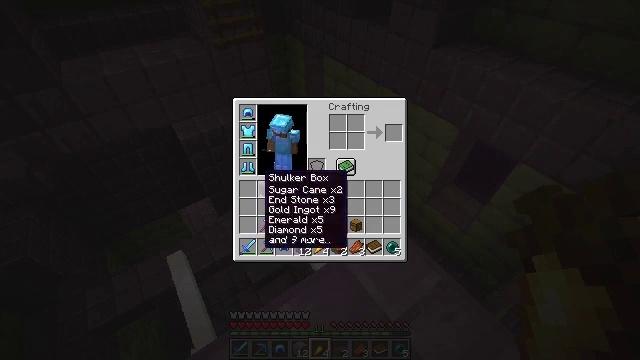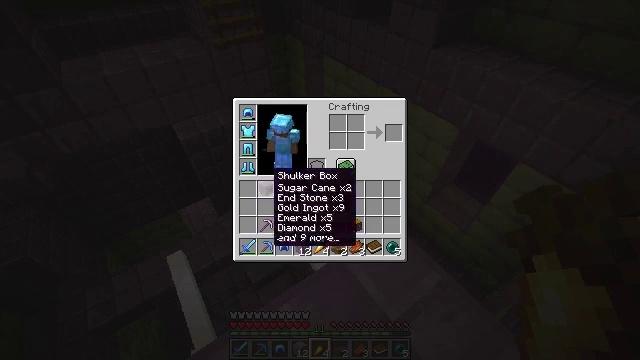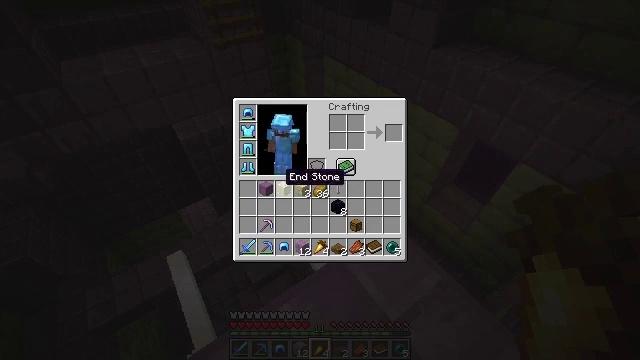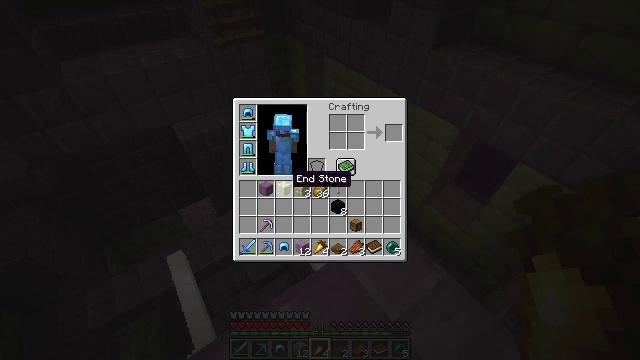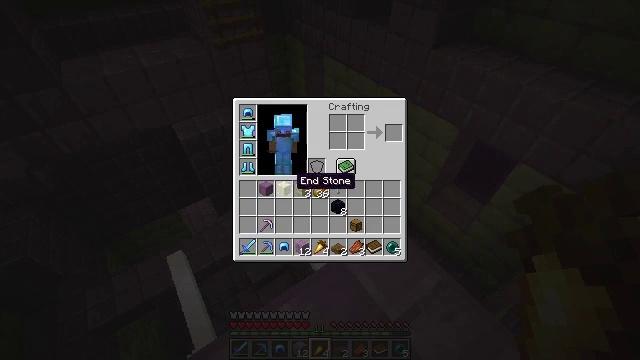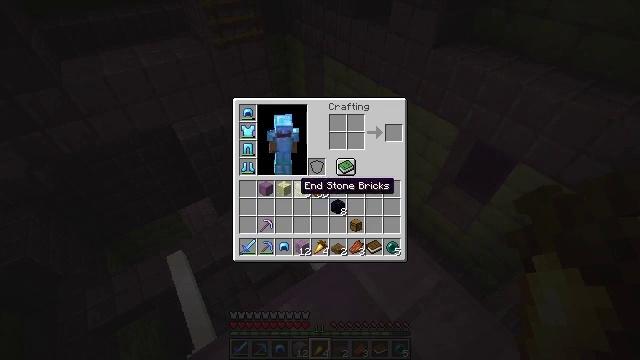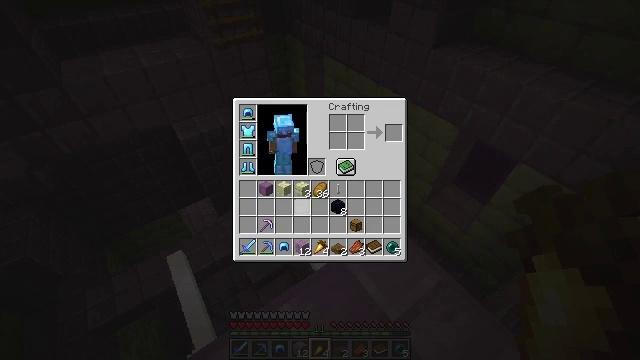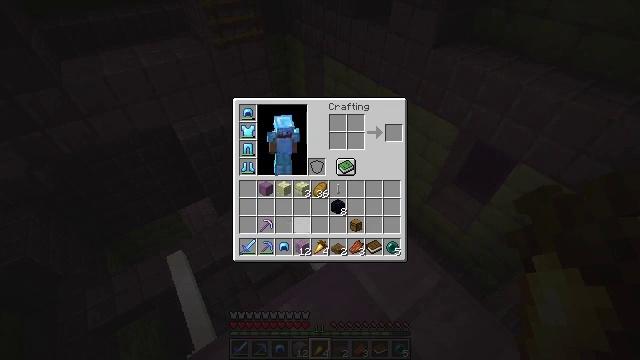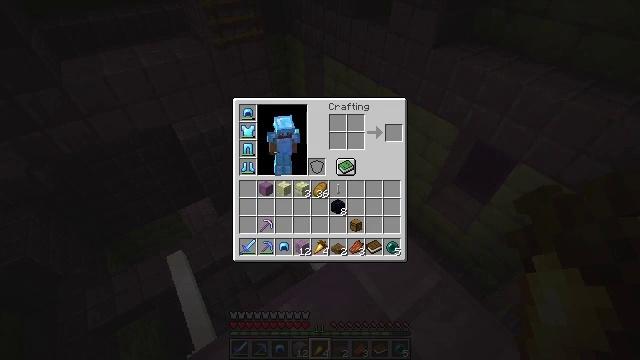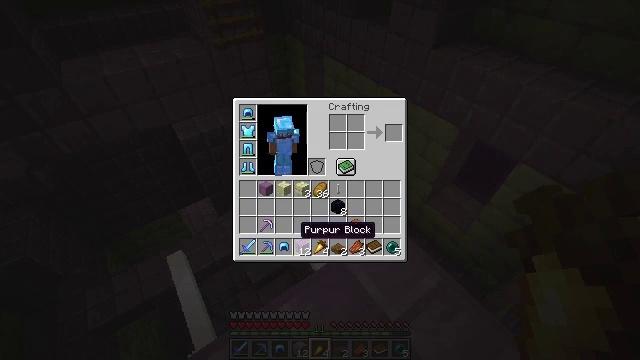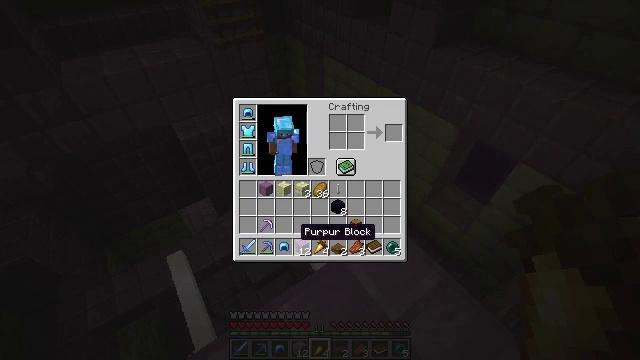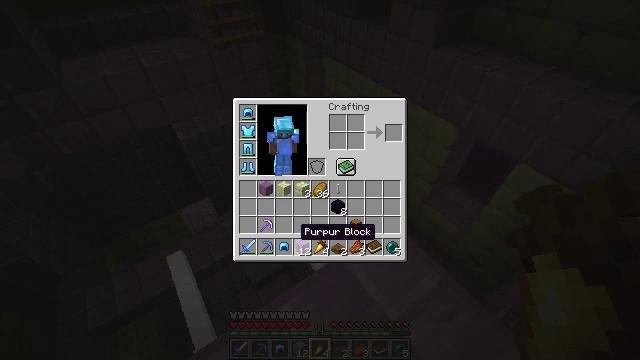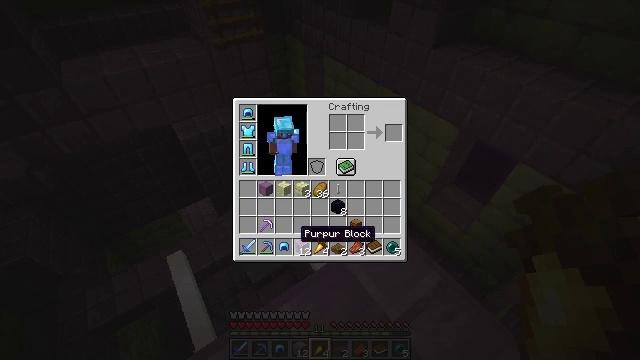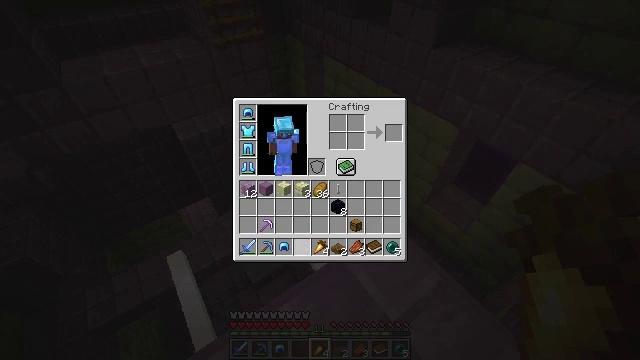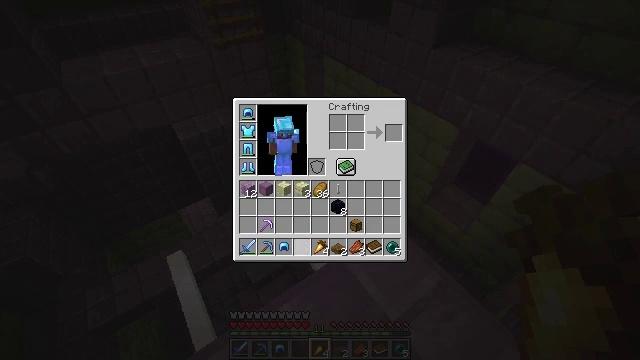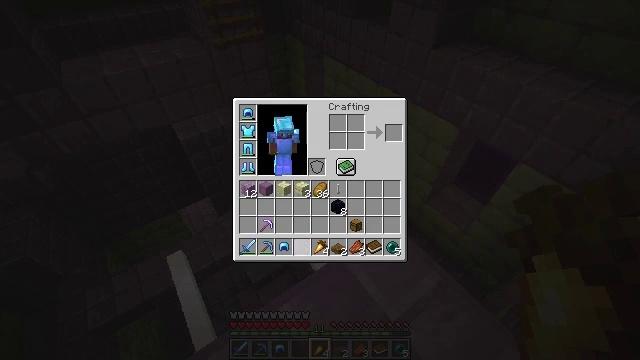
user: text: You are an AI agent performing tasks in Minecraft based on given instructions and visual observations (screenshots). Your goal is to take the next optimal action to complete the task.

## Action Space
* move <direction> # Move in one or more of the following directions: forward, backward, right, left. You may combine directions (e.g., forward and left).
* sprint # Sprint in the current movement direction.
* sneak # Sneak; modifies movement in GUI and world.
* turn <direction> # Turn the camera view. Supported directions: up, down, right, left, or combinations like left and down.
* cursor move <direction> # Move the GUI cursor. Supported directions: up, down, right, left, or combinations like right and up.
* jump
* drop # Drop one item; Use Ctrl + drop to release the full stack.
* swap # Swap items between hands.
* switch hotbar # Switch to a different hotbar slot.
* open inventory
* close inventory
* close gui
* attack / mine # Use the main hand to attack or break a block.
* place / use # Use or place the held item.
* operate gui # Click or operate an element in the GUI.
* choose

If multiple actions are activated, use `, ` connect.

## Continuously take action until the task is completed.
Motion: motion action
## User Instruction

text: Mine the end rod.
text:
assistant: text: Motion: sneak, cursor move right
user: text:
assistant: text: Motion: sneak, cursor move right
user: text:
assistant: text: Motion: sneak
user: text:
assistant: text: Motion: sneak
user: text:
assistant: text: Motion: sneak
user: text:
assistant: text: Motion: sneak, cursor move down
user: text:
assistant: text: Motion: sneak, cursor move down
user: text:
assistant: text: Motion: sneak, cursor move down
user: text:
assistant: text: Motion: sneak
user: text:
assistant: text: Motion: sneak
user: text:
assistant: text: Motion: sneak
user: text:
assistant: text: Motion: sneak
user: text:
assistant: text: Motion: sneak, operate gui
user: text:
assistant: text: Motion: sneak, operate gui
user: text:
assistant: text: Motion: sneak, operate gui
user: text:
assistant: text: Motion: sneak, cursor move right and up
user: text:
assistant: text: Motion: sneak, cursor move right and up
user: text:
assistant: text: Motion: sneak
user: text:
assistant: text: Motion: sneak
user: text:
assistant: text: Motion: sneak
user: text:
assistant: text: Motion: sneak
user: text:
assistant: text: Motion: sneak
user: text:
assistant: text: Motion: sneak, operate gui
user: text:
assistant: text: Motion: sneak, operate gui
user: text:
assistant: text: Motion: sneak
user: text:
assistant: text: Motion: sneak
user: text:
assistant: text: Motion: sneak, operate gui
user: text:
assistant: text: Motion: sneak, operate gui
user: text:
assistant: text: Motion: sneak
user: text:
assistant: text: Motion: sneak, cursor move down